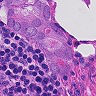
Metastatic tissue present: yes